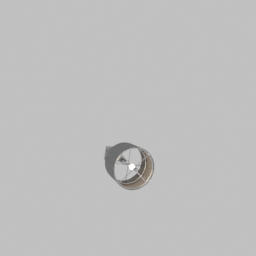
Label: lighting